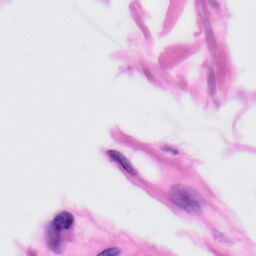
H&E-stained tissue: Skin